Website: crate-barrel
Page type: newsletter-management
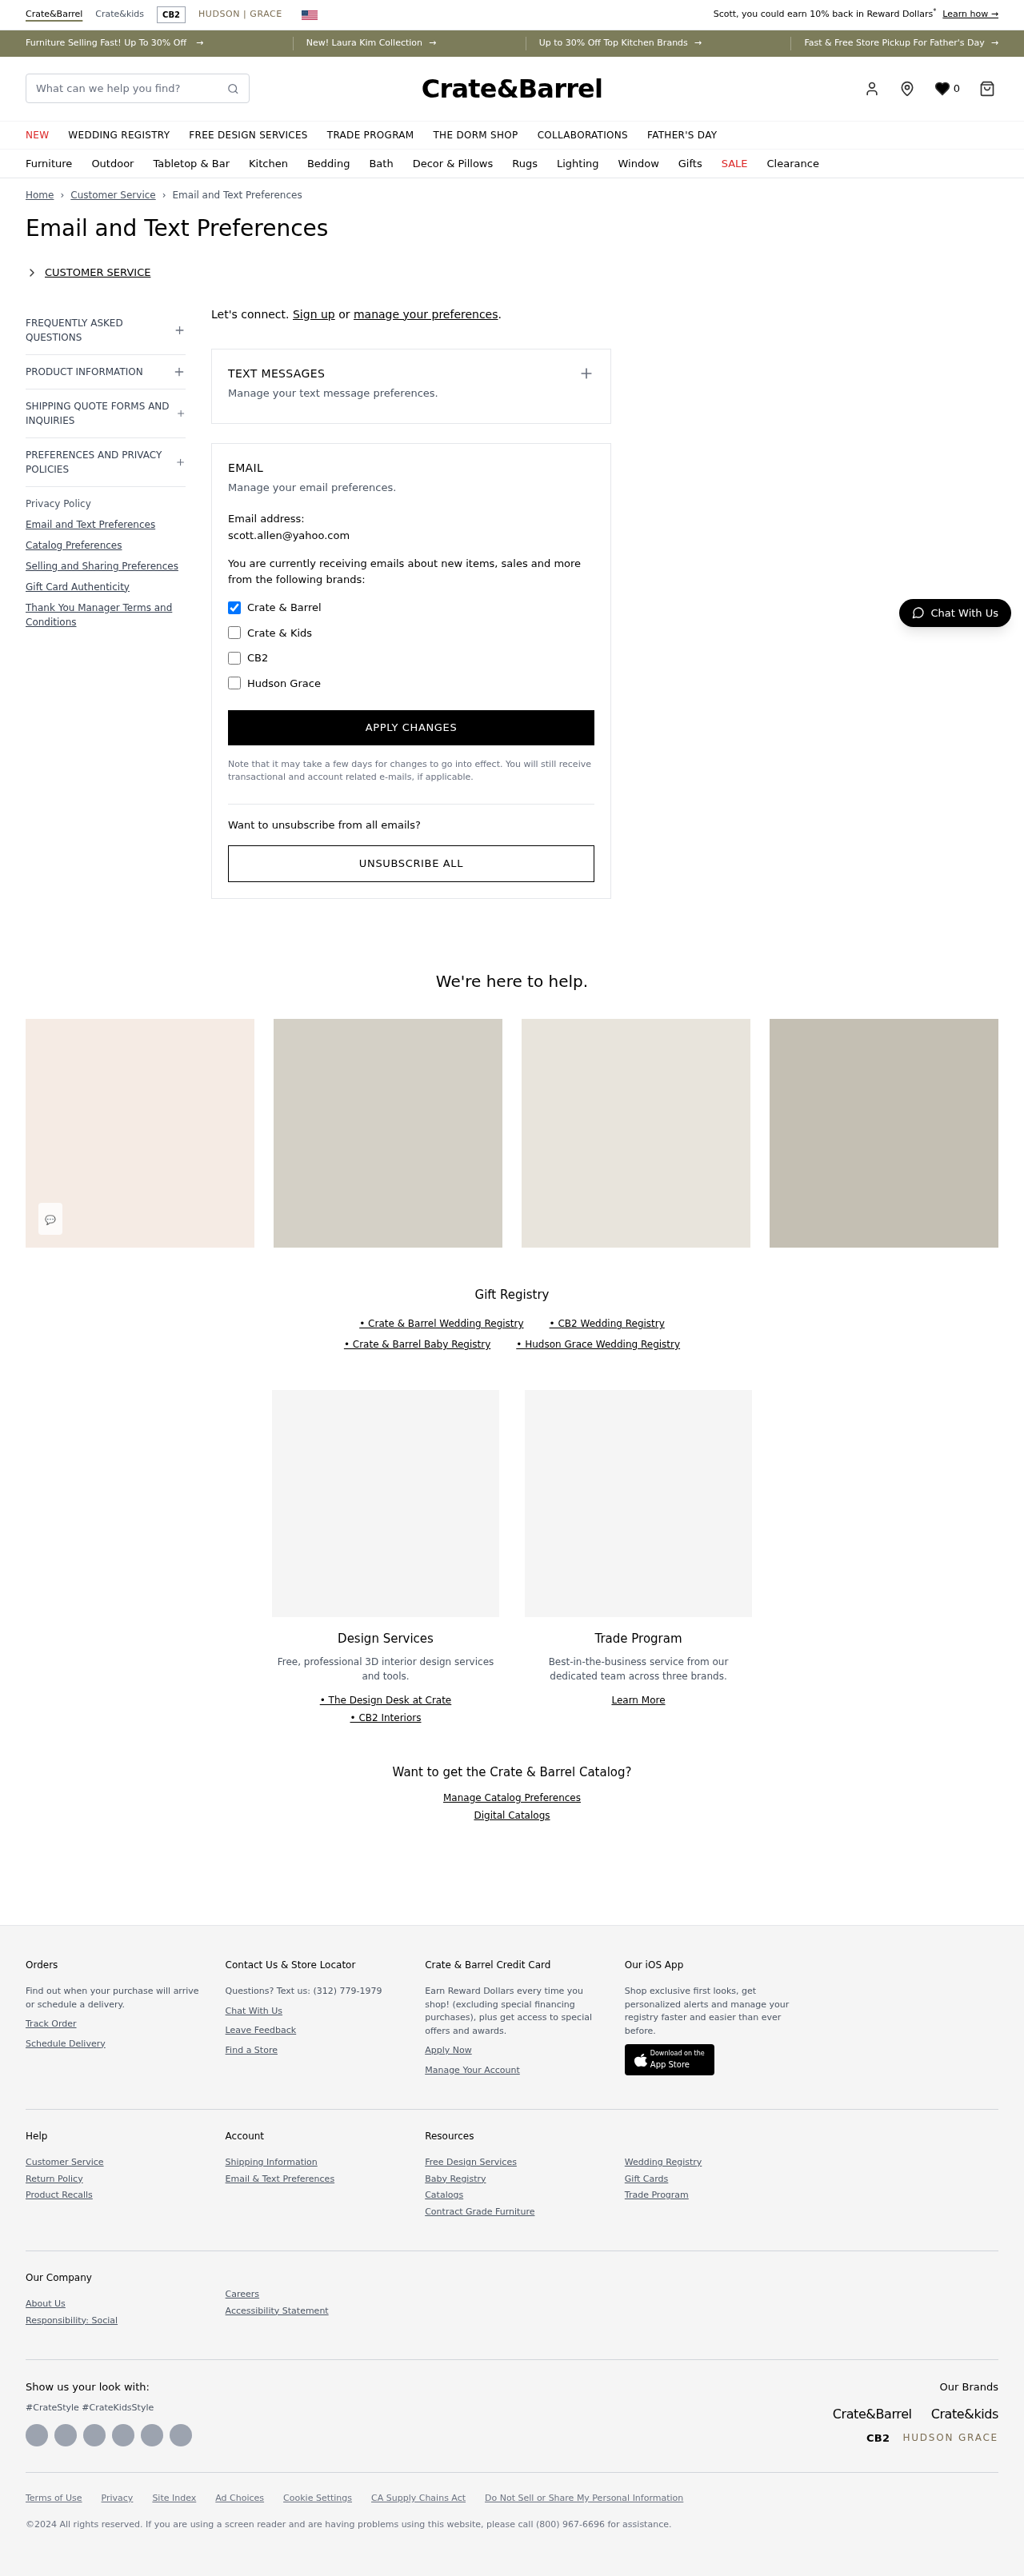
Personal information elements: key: PII_EMAIL
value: scott.allen@yahoo.com
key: PII_FIRSTNAME
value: Scott
Search elements: key: HEADER_SEARCH
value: What can we help you find?
Other elements: key: WISHLIST_COUNT
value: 0